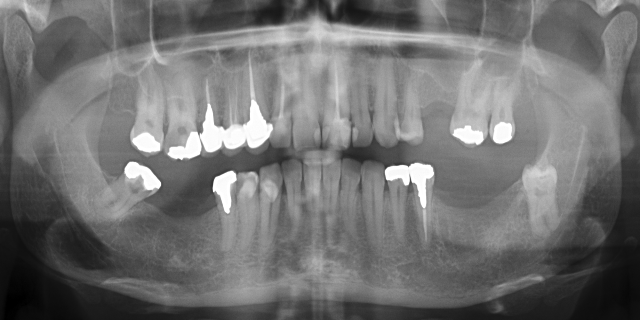
adult